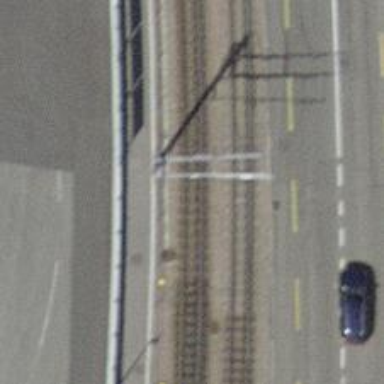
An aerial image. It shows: Tram railway with one track and electrified by contact line.